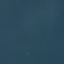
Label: SeaLake